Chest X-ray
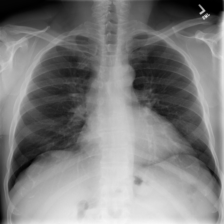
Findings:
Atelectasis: negative
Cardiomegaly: negative
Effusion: negative
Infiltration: negative
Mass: negative
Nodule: negative
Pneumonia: negative
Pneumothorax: negative
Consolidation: negative
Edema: negative
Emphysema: negative
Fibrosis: negative
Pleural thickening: negative
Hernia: negative